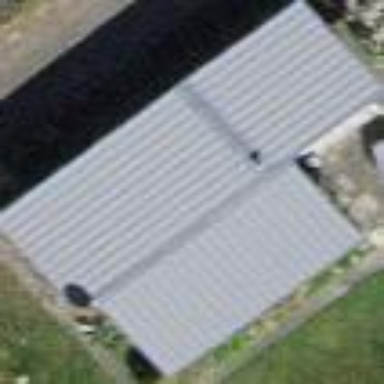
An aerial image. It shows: Static caravan building.